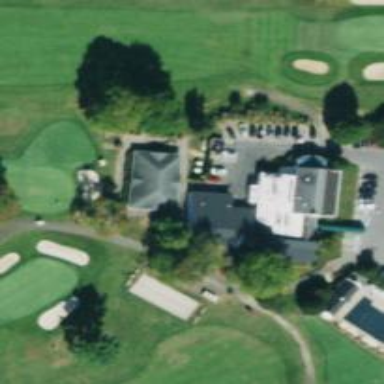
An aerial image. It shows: Pathway for golf carts.